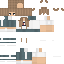
A female human skin with medium skin, wearing brown long hair dressed in a blue tshirt and brown shorts, featuring a closed mouth.